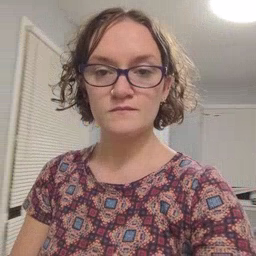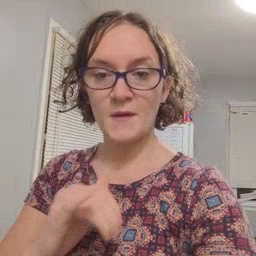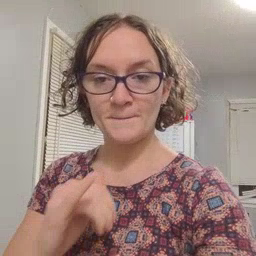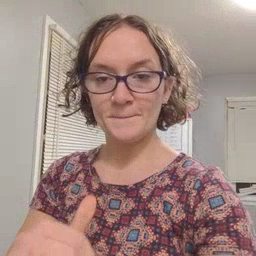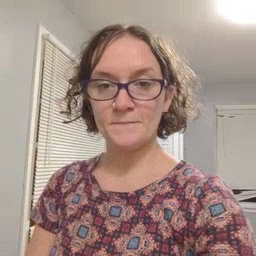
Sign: same